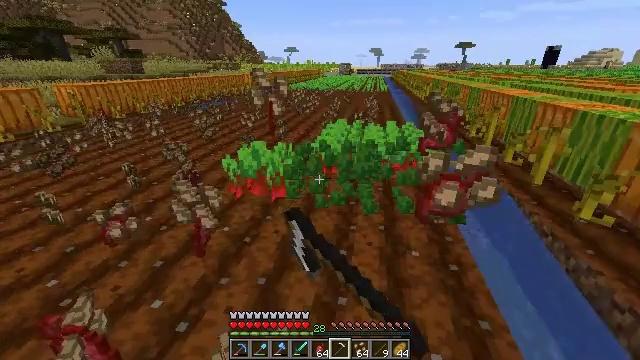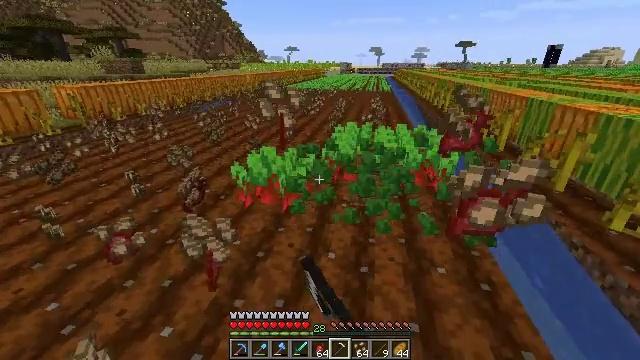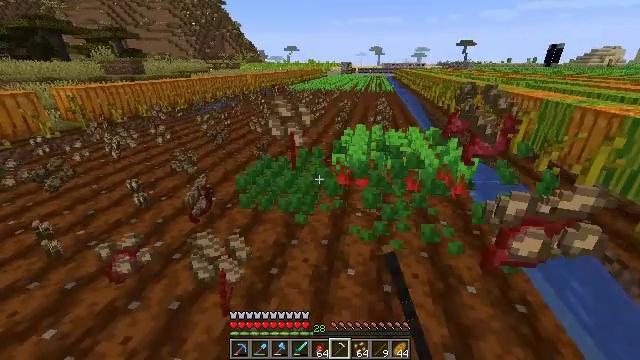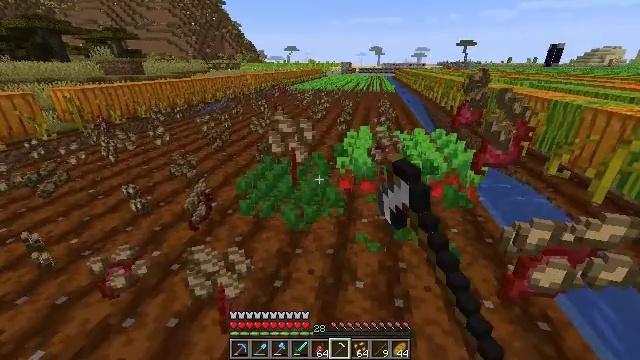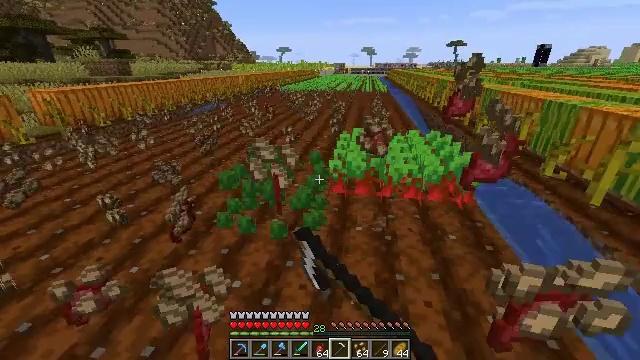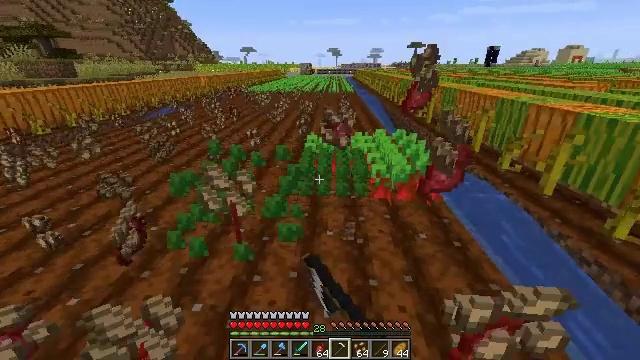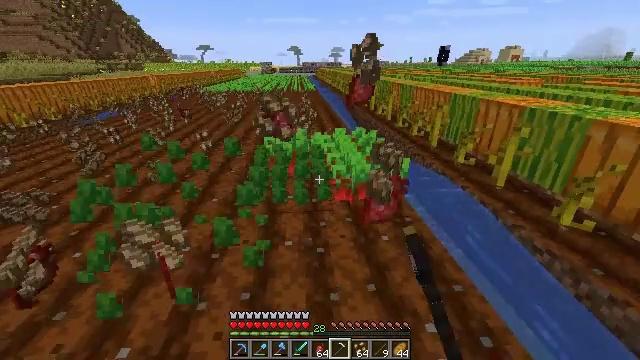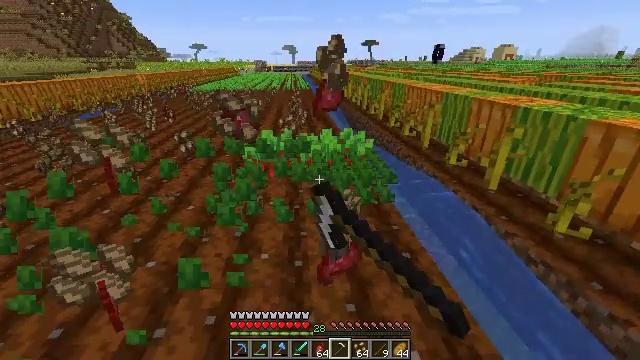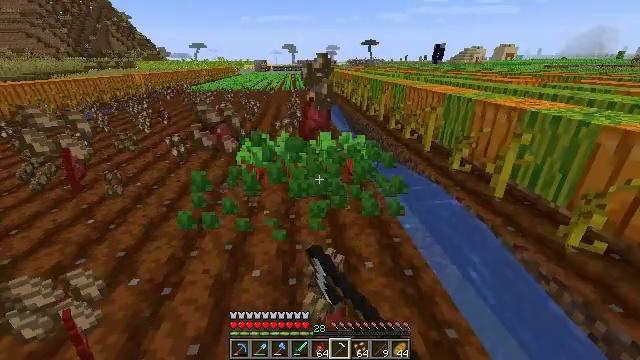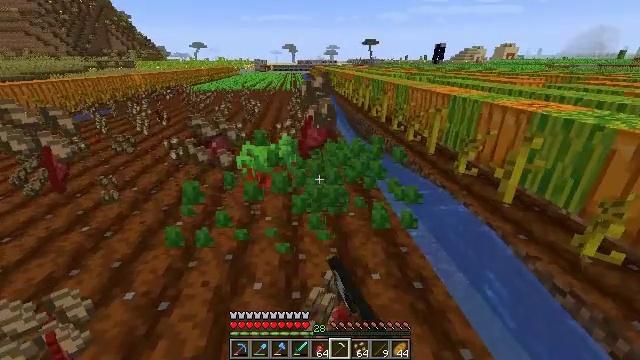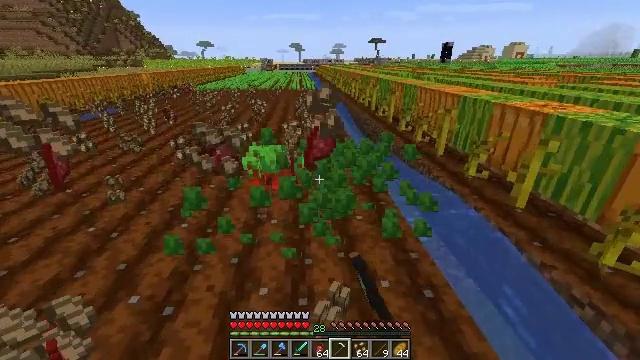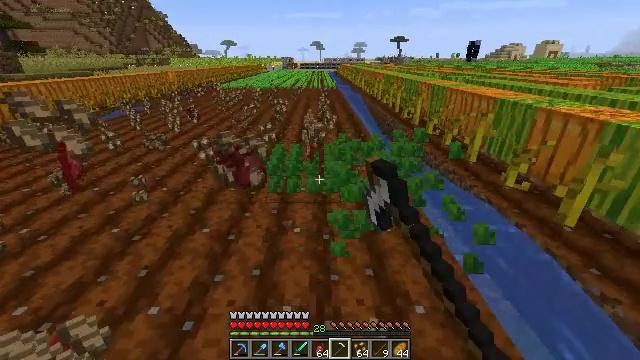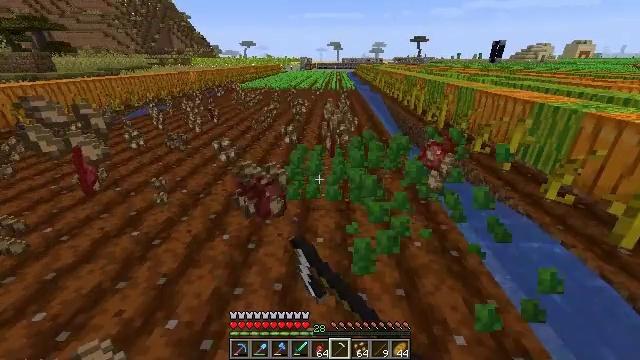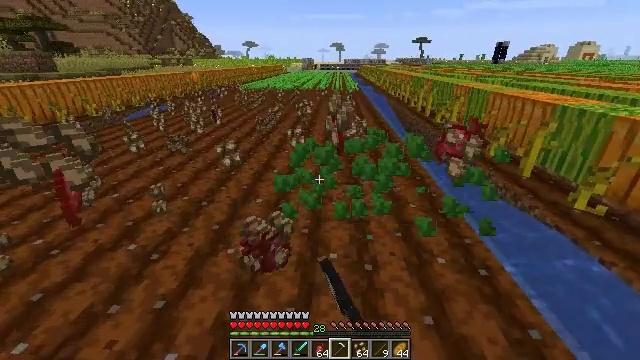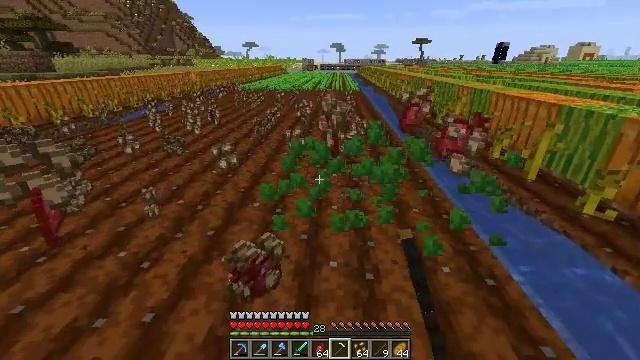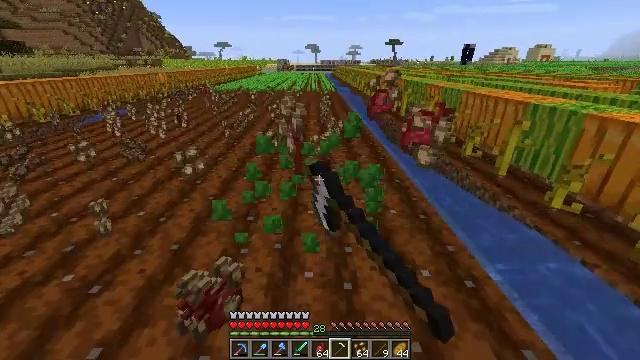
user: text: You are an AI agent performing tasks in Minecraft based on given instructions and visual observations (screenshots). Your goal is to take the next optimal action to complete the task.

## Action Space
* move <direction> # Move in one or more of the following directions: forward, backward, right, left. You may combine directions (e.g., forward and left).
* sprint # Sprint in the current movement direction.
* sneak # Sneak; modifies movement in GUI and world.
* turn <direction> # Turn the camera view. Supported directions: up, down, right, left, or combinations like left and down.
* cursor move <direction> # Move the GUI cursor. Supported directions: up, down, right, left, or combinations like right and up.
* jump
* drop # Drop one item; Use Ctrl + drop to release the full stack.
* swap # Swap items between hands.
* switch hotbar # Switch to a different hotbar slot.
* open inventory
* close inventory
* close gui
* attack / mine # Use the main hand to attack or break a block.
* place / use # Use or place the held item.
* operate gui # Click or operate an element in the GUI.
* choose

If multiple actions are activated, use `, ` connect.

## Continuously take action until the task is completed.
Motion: motion action
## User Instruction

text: Mine beetroots from the garden.
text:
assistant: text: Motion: move forward and move left, attack / mine
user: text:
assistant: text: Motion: move forward, attack / mine
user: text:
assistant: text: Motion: move forward and move right, attack / mine
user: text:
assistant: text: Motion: move forward and move right, turn right, attack / mine
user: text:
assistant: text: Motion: move forward and move right, turn right, attack / mine
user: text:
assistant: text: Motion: move forward and move right, turn right, attack / mine
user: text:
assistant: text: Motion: move forward and move right, attack / mine
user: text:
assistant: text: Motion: move forward and move left, attack / mine
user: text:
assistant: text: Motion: move forward and move left, attack / mine
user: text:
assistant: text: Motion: move forward and move left, turn left, attack / mine
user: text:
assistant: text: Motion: move forward and move left, turn left, attack / mine
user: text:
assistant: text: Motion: move forward and move left, turn left, attack / mine
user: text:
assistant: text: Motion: move forward, attack / mine
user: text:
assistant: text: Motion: move forward and move right, attack / mine
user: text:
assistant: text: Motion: move forward and move right, turn right, attack / mine
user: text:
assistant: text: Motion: attack / mine